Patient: sex M, age 48
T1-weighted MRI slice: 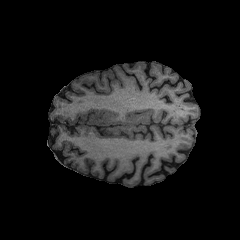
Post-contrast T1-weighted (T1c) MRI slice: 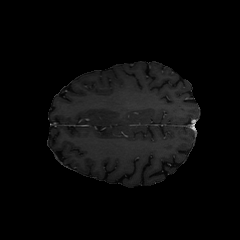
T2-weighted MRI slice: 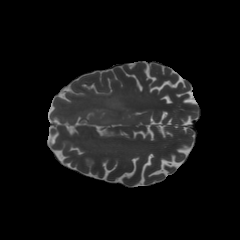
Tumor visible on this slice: yes
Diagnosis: Astrocytoma, IDH-mutant
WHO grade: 3